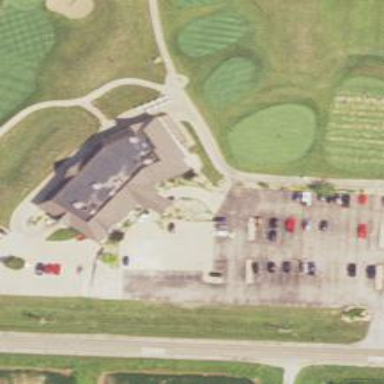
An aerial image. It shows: Path for both road and golf.